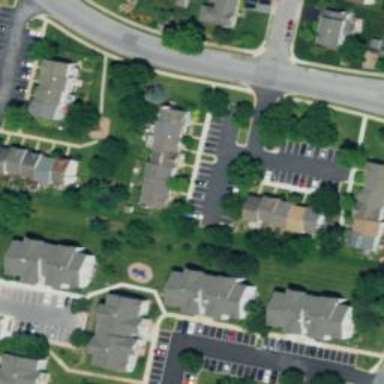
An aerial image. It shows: Residential road with sidewalk on the left side.